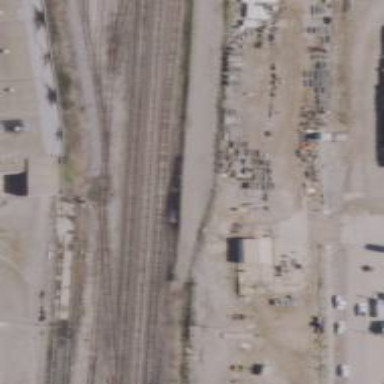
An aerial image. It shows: Railway siding for service.